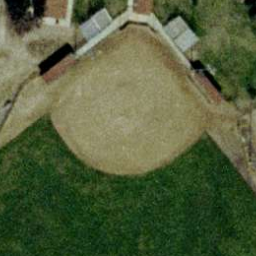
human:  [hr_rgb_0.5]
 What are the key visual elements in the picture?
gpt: baseball diamond